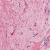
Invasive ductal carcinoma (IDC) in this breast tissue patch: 0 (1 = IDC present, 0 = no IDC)